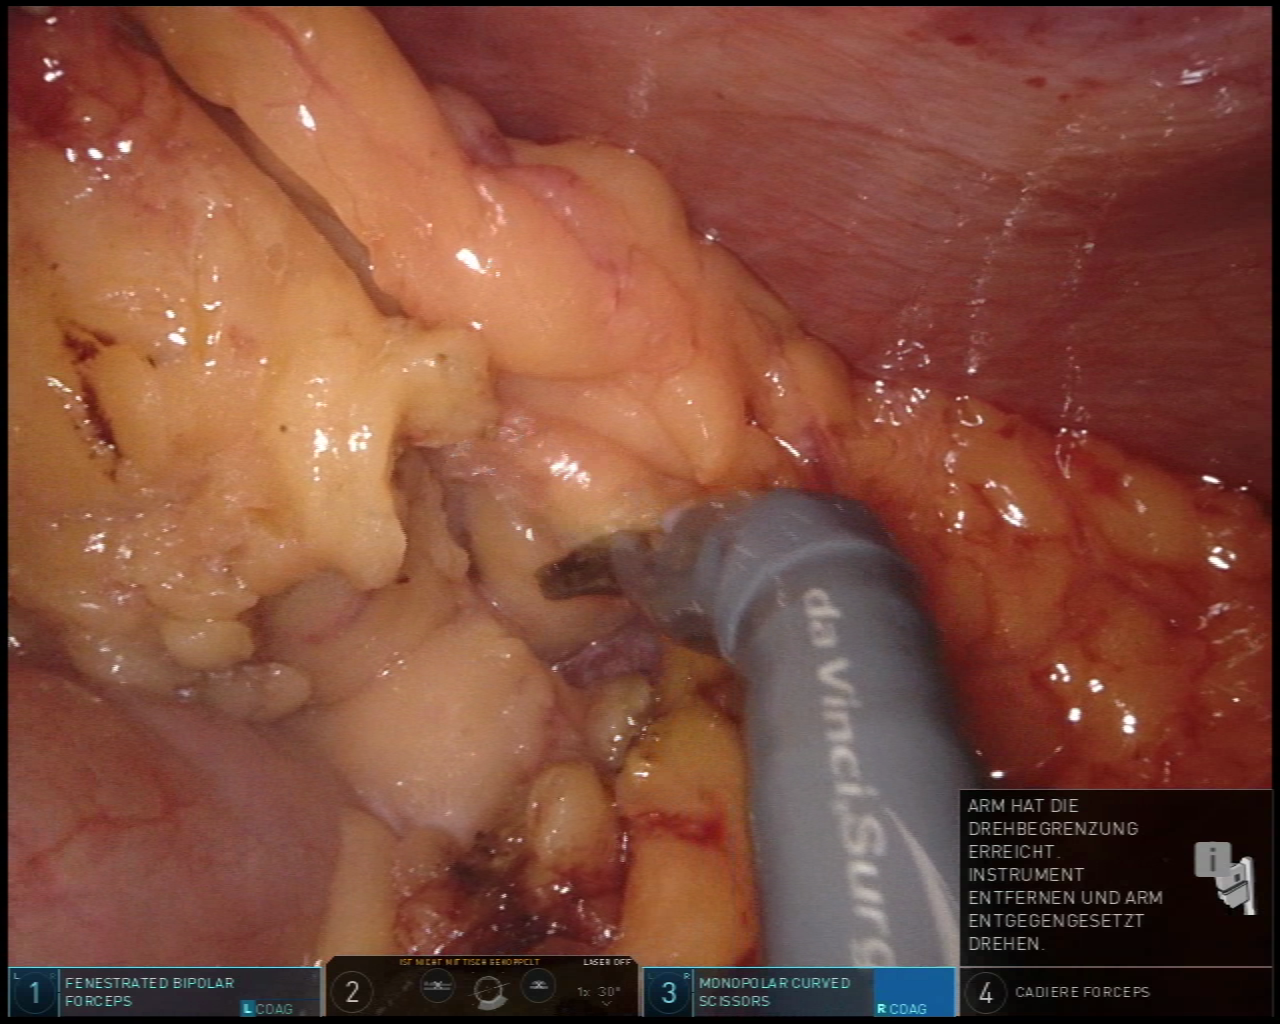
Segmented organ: spleen
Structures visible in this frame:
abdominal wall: yes
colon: yes
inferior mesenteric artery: no
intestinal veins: no
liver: no
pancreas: no
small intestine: no
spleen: yes
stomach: no
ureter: no
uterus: no
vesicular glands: no